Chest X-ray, PA view. Patient: 50 years old, sex M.
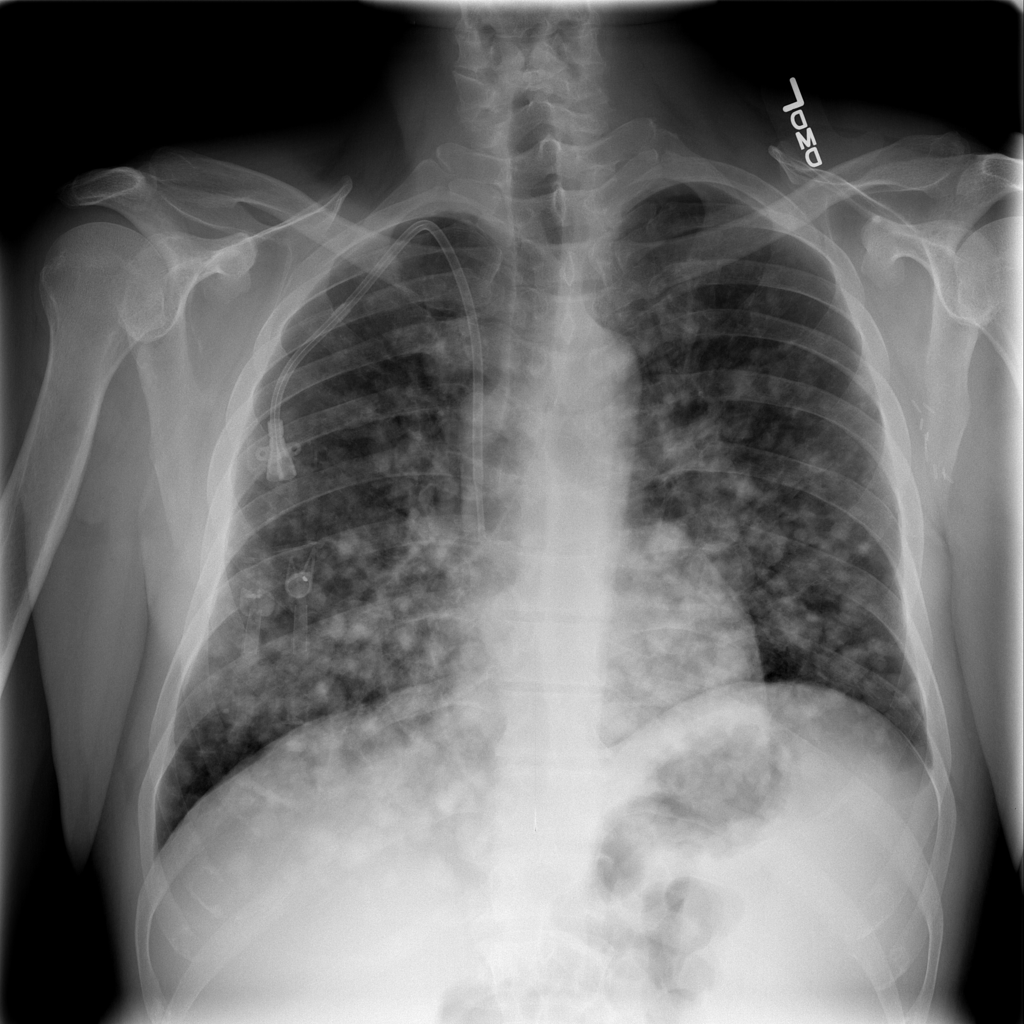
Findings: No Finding